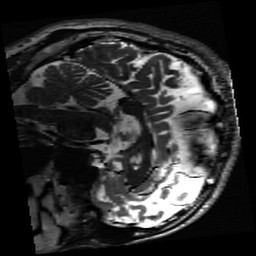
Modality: inplaneT2
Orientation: sagittal